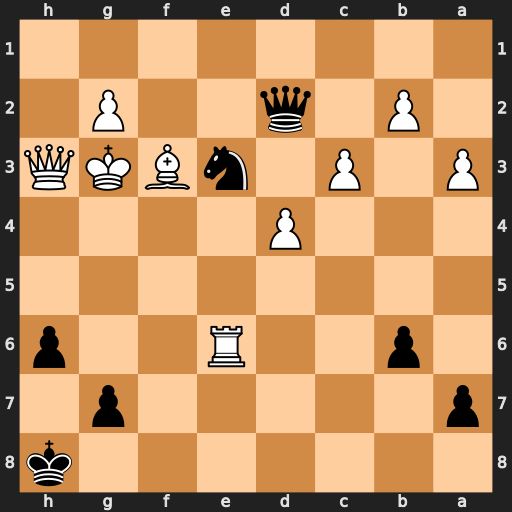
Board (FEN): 7k/p5p1/1p2R2p/8/3P4/P1P1nBKQ/1P1q2P1/8
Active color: b
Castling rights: -
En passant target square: -
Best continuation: Nf1+ Kh4 Qg5#